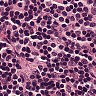
Metastatic tissue present: no